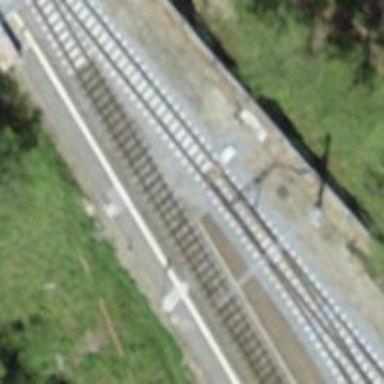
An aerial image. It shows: Railway switch.